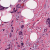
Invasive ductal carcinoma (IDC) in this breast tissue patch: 1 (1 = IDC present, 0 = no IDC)